Question: We are monitoring tomcat servers and i found whenever Committed Heap memory reached Max heap memory my tomcat got crashed or OOM error, But at same time Heap Used memory is under normal used. Could some one explain what is committed used and why its crashing while Heap used is normal.
See following graph so you get some idea.

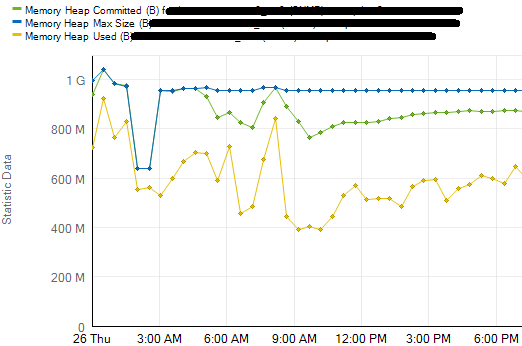
Answer: Committed space is space that is not virtual. Namely space that is statically assigned to a given partition of the JVM. When you use the optional sizing switches -Xms and -Xmx not everything is initially committed to particular partition of memory. As the generations have a need to expand they are permitted to grow into the "virtual" space.
Your chart looks like how things should be working. As your used space grows toward your committed, the committed space expands towards the maximum. When committed reaches the maximum size thats it, it has no where to go. If it can't save itself with a last ditch GC then down your JVM goes.